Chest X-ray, PA view. Patient: 25 years old, sex M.
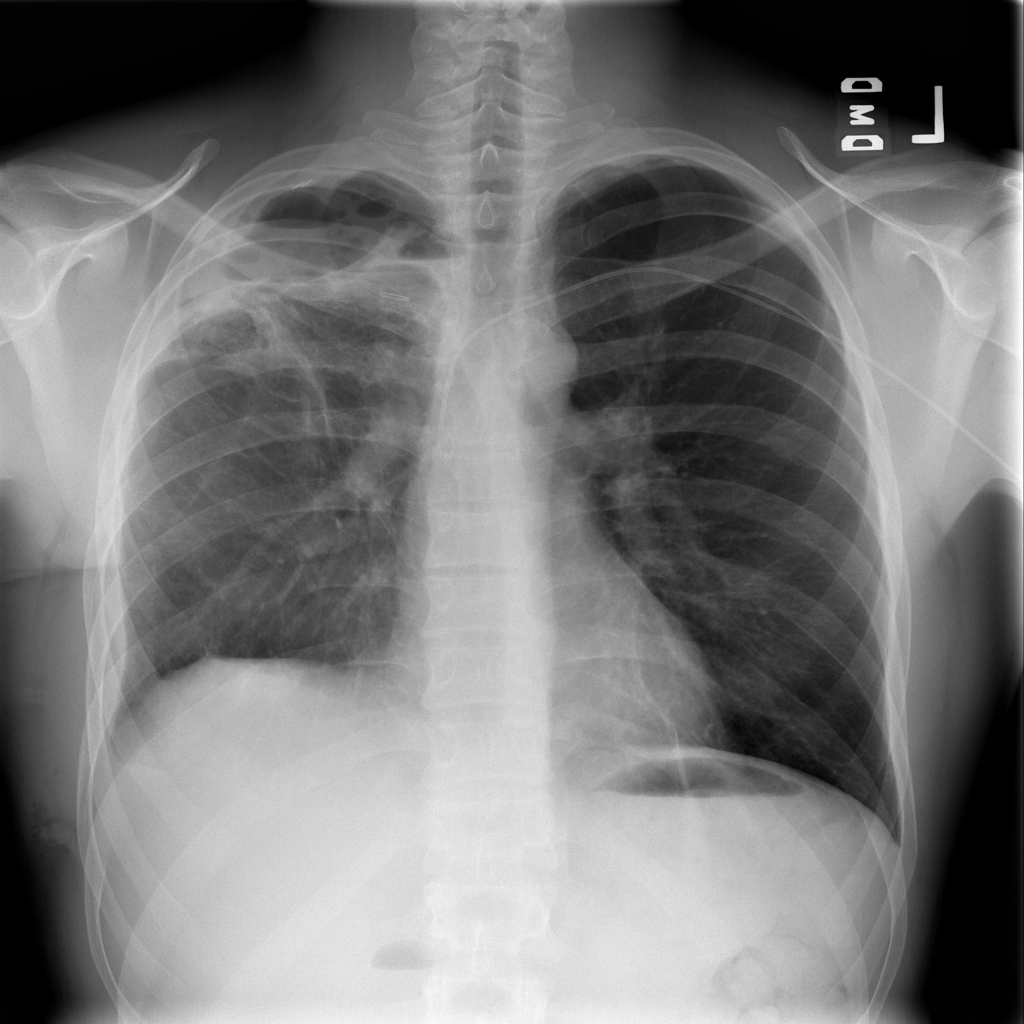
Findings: No Finding